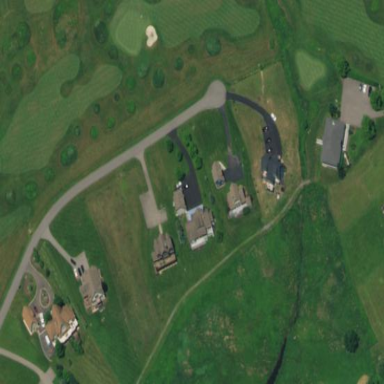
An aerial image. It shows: Golf course.